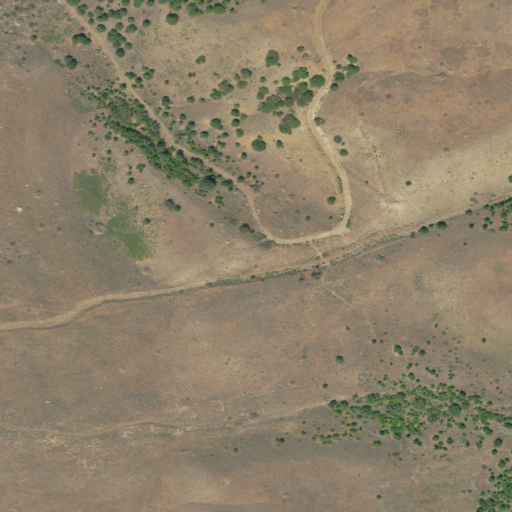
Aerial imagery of valley in Utah named Jim May Canyon containing only shrub